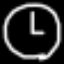
Label: clock